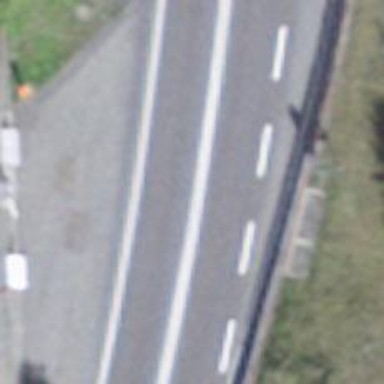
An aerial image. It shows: Asphalt motorway categorized as trunk road.